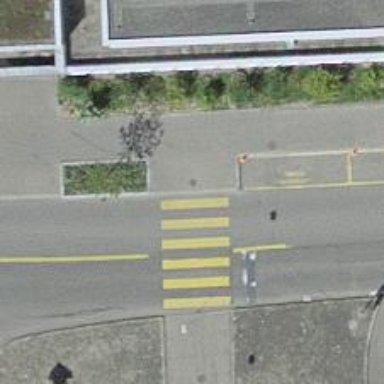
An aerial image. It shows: Kerb serving as barrier.